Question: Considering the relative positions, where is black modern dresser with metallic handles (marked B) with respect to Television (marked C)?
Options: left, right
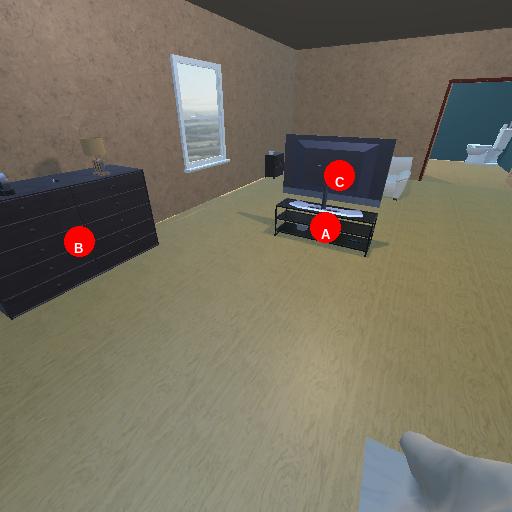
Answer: left